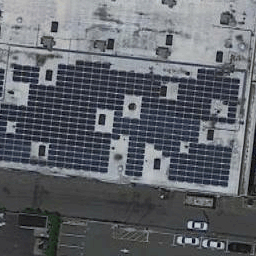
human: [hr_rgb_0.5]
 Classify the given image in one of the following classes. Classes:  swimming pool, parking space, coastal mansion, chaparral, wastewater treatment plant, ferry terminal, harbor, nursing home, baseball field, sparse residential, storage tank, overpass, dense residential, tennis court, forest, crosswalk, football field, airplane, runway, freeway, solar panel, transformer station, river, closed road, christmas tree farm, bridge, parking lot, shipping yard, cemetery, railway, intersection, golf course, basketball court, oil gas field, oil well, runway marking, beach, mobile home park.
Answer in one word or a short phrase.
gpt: solar panel